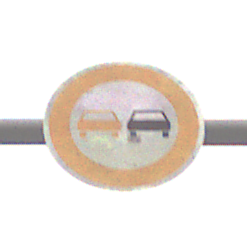
Verkehrszeichen: Ueberholverbot
Umgebung: Outdoor, Nature
Tageszeit: Midday
Wetter: Overcast
Licht: Natural
Jahreszeit: NotSpecified
Kontrast: LowContrast